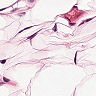
Metastatic tissue present: no